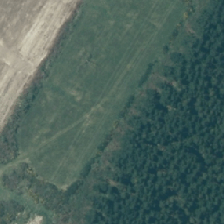
Land cover: high_producing_grassland